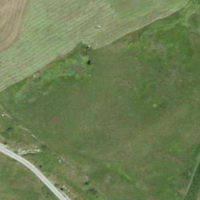
EUNIS habitat code: 26
Species observed at this site:
Spilostethus saxatilis